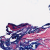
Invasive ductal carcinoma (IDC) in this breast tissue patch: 0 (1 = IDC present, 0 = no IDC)